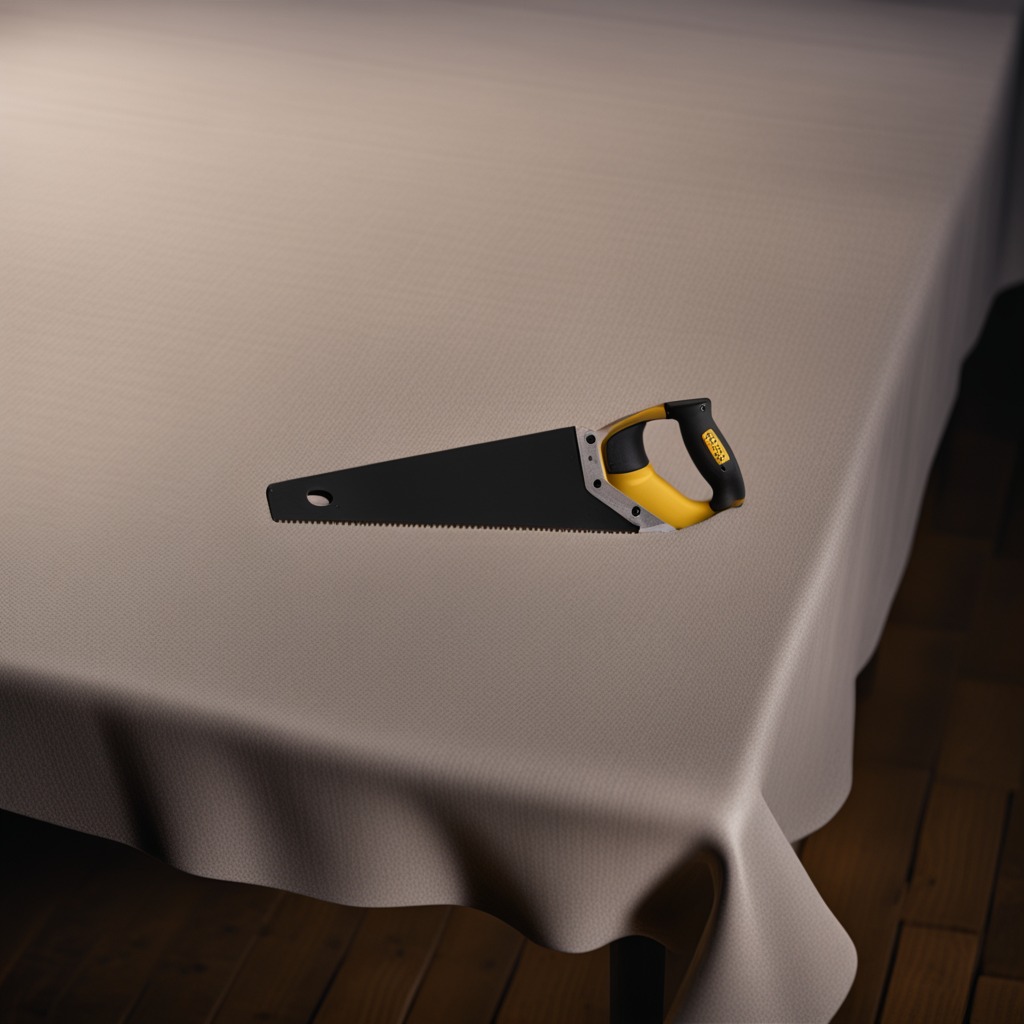
A handheld metal saw is lying on a wooden table inside a workshop at night dim ambient light soft shadows worn but beneath the cloth